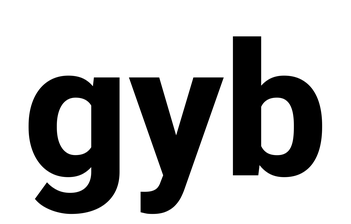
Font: Roboto_ExtraBold